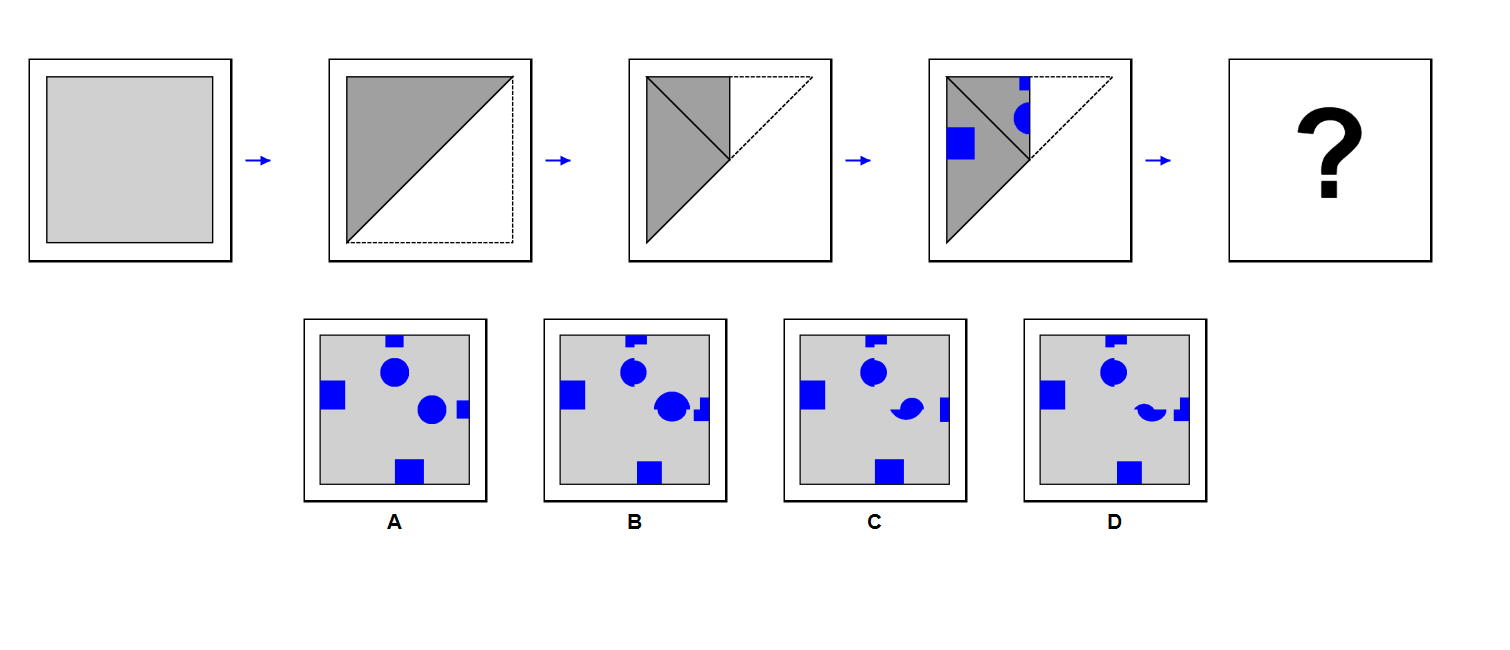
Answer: A